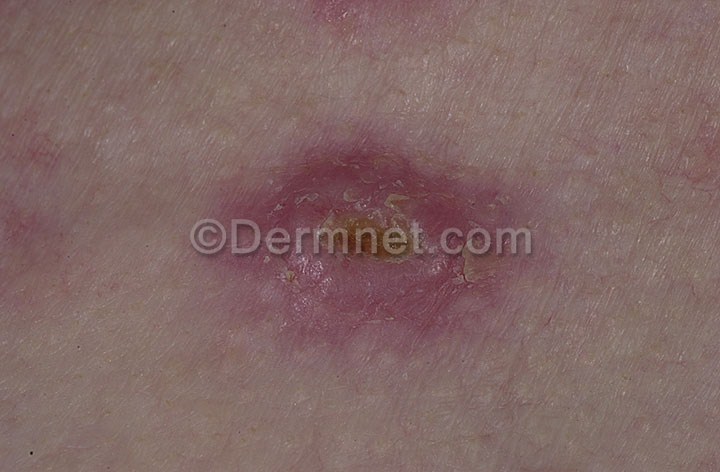
Disease: Seborrheic Keratoses and other Benign Tumors